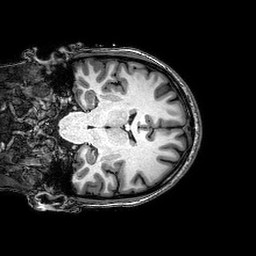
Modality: T1w
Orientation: coronal
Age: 22
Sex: female
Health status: healthy
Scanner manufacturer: philips
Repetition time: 0.008333 s
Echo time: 0.00384 s